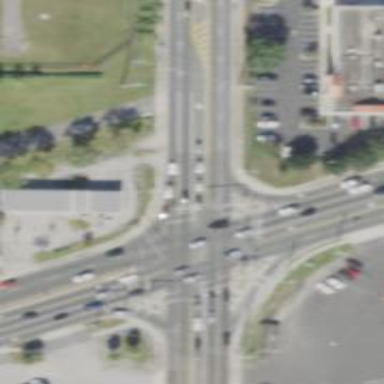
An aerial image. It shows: Unmarked footway crossing with pedestrian island.